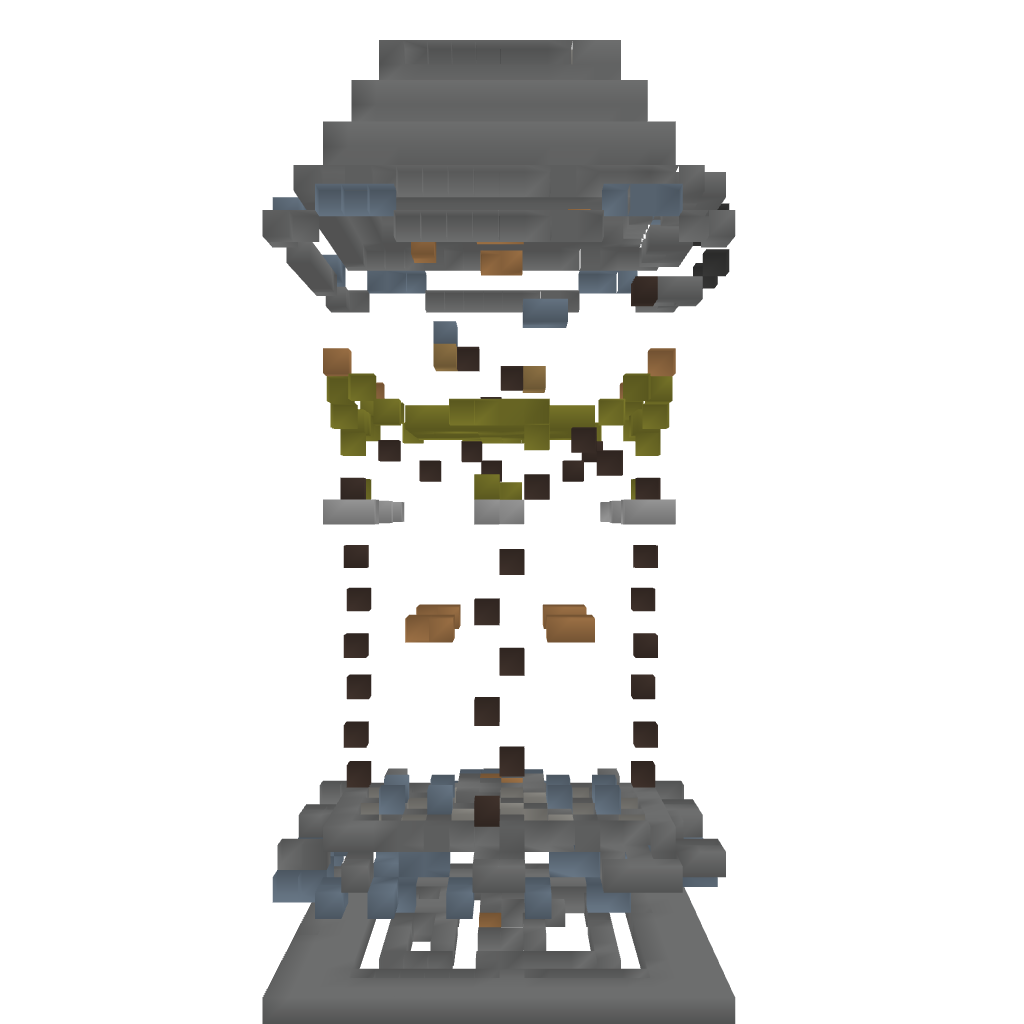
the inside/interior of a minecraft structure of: Parkour Office/Library